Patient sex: M
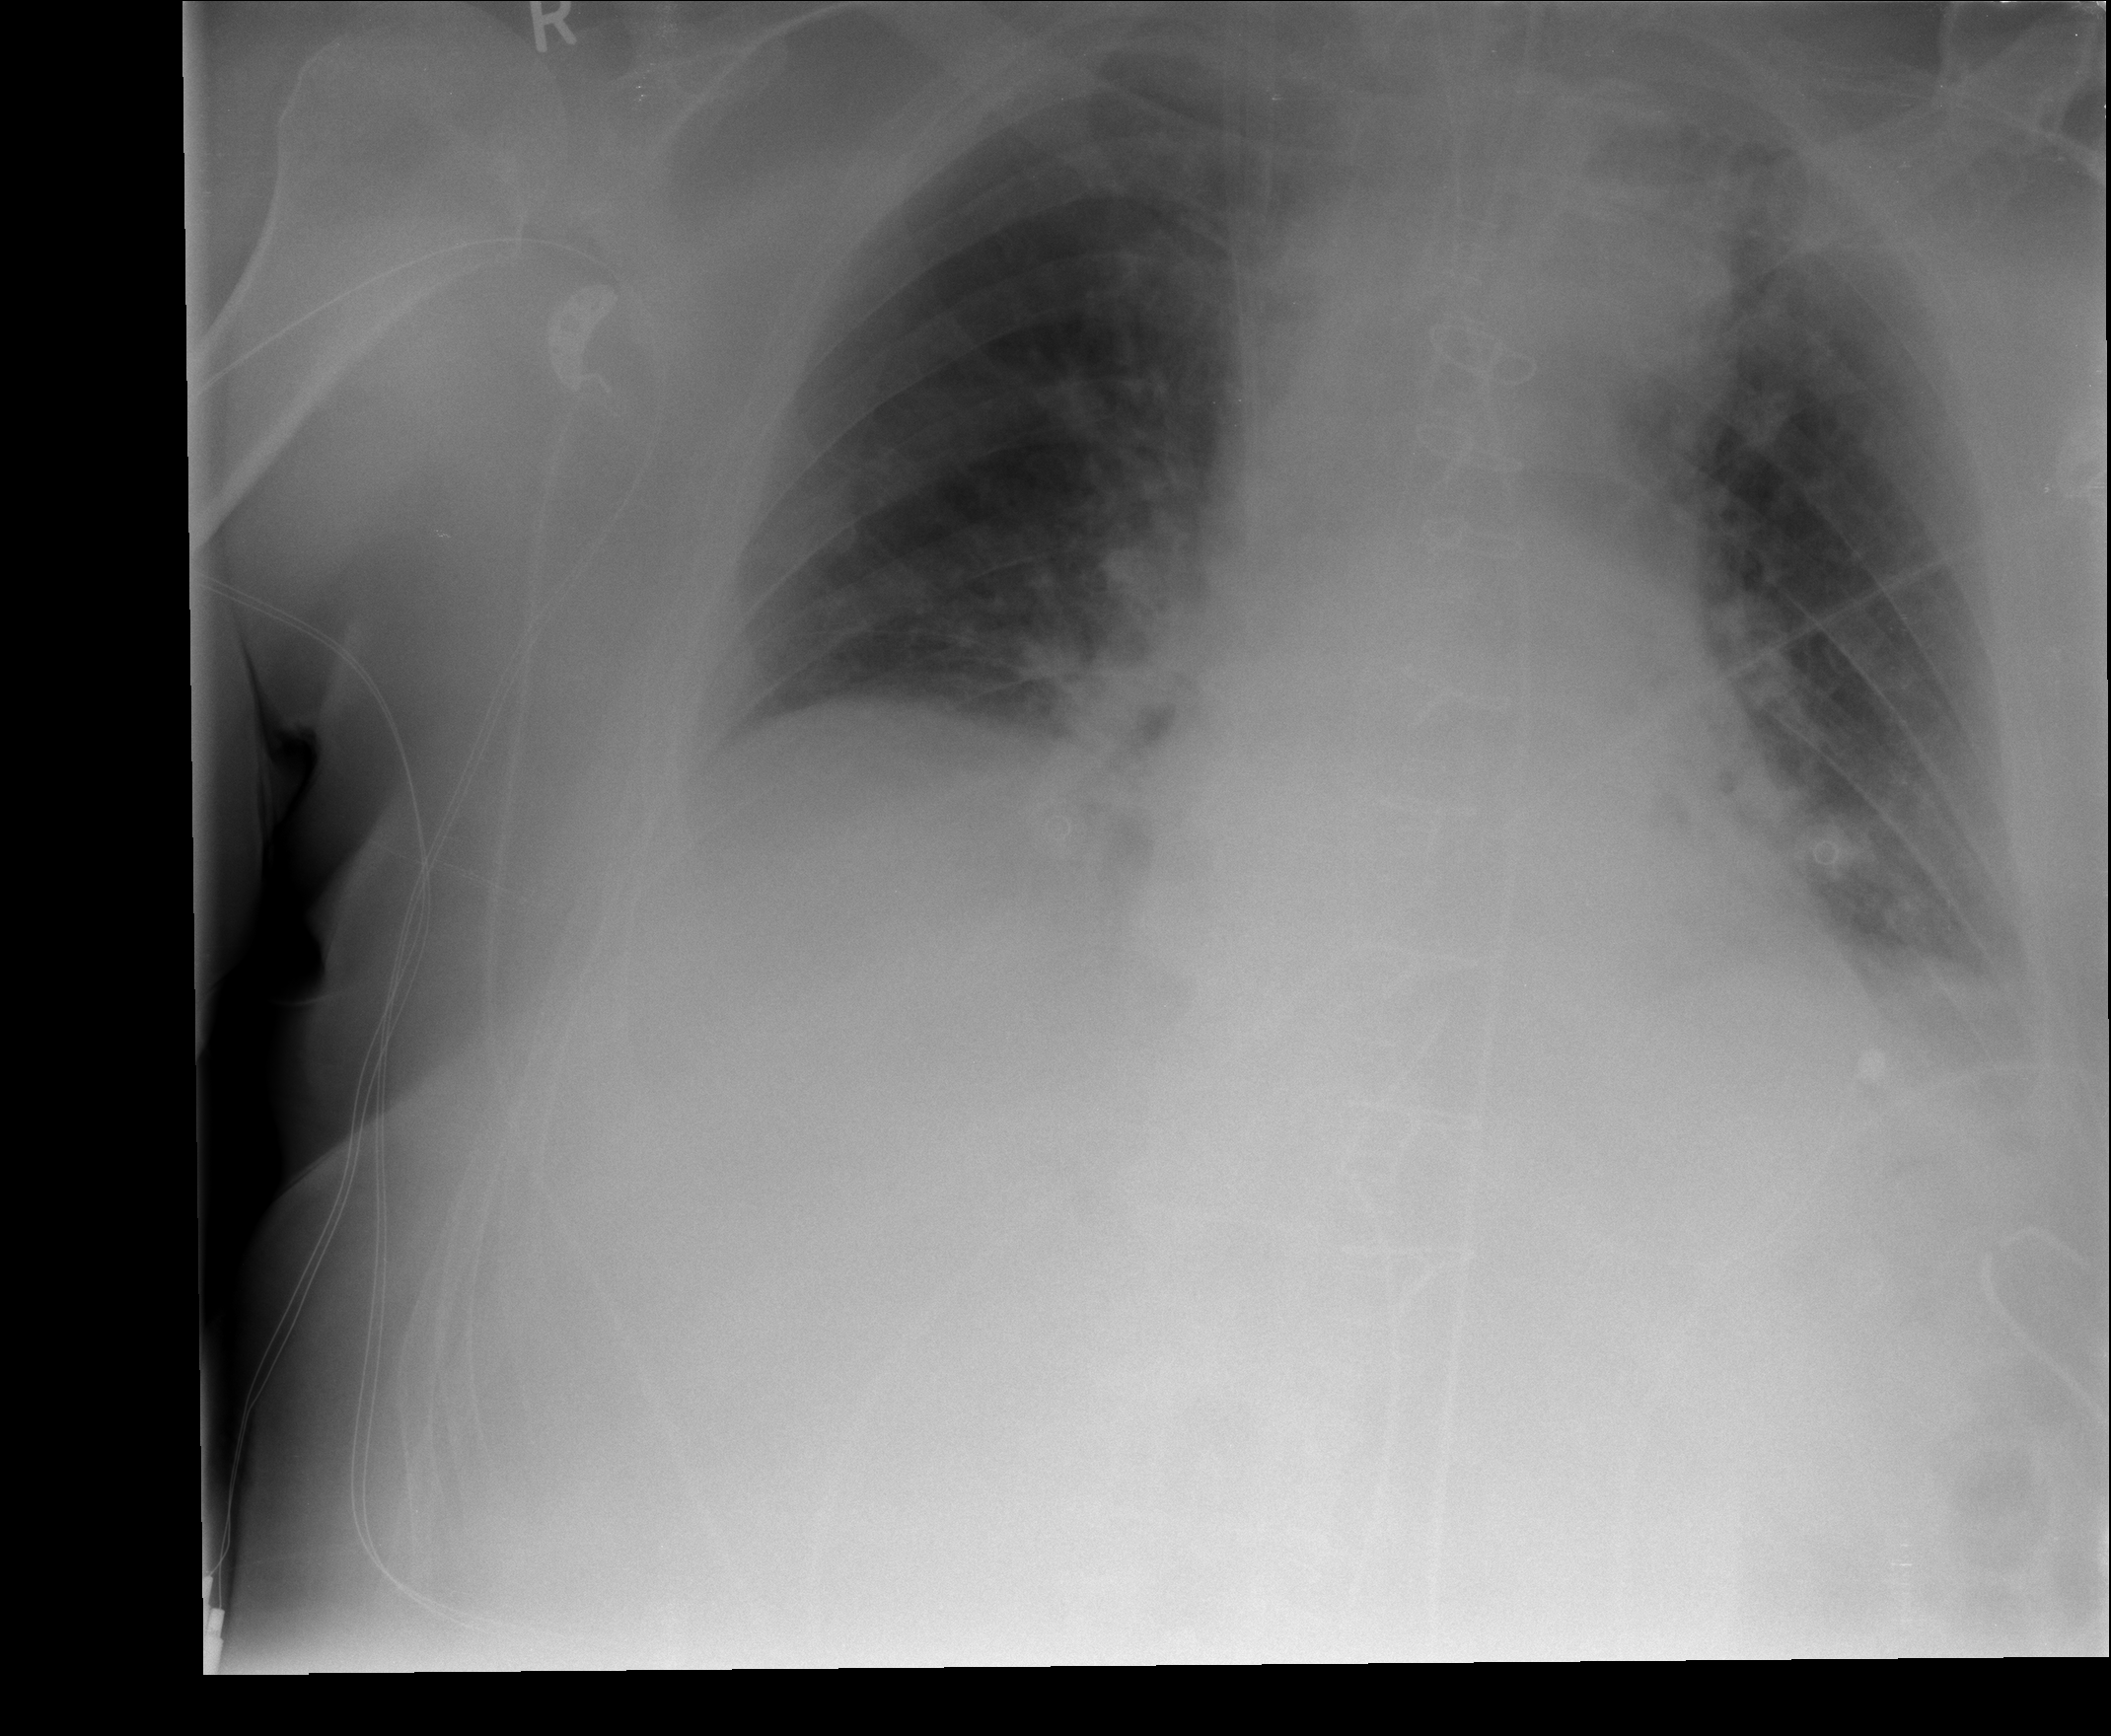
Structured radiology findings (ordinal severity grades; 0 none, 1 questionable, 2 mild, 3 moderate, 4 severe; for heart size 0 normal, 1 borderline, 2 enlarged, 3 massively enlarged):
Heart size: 2
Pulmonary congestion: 2
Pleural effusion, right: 0
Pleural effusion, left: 2
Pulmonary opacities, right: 2
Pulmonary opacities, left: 2
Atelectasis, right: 0
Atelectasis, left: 2